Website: home-depot
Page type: receipt
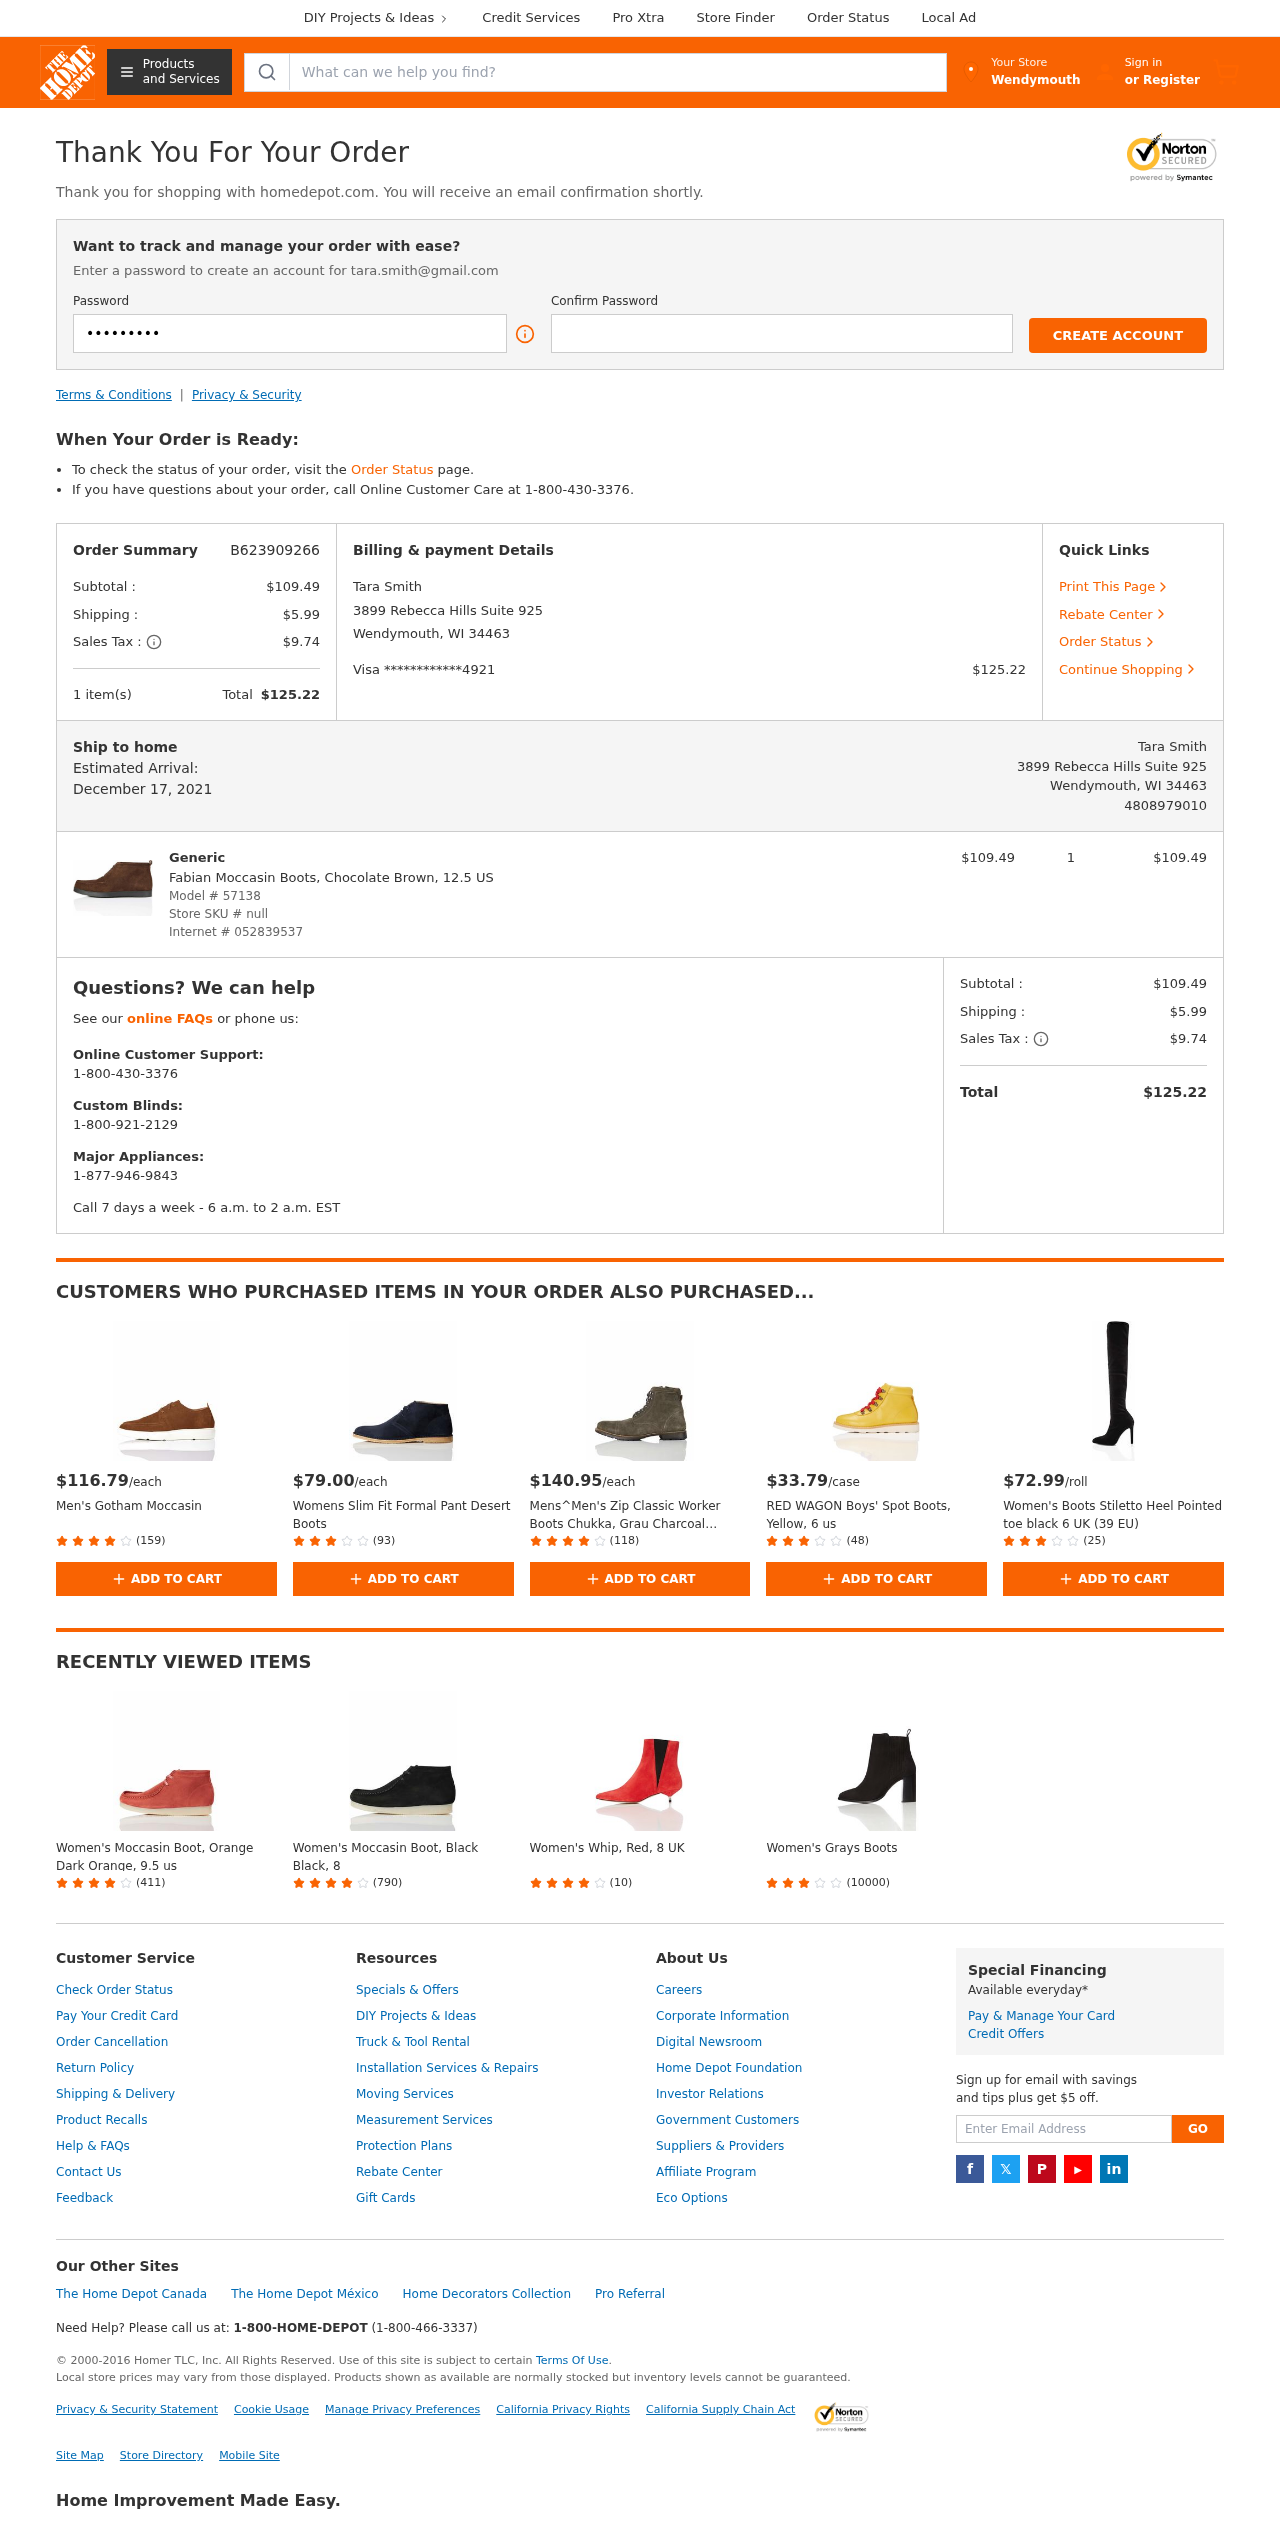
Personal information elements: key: PII_CARD_LAST4
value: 4921
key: PII_CARD_TYPE
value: Visa
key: PII_CITY
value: Wendymouth
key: PII_EMAIL
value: tara.smith@gmail.com
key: PII_FULLNAME
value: Tara Smith
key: PII_PHONE
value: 4808979010
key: PII_STREET
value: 3899 Rebecca Hills Suite 925
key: PII_CITY_STATE_ZIP
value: Wendymouth, WI 34463
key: PII_FULLNAME2
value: Tara Smith
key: PII_STREET2
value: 3899 Rebecca Hills Suite 925
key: PII_CITY_STATE_ZIP2
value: Wendymouth, WI 34463
Product elements: key: PRODUCT1_BRAND
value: Generic
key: PRODUCT1_NAME
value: Fabian Moccasin Boots, Chocolate Brown, 12.5 US
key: PRODUCT1_PRICE
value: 109.49
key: PRODUCT1_QUANTITY
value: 1
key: PRODUCT2_PRICE
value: $116.79
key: PRODUCT2_NAME
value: Men's Gotham Moccasin
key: PRODUCT2_NUM_RATINGS
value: (159)
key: PRODUCT3_PRICE
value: $79.00
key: PRODUCT3_NAME
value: Womens Slim Fit Formal Pant Desert Boots
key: PRODUCT3_NUM_RATINGS
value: (93)
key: PRODUCT4_PRICE
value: $140.95
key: PRODUCT4_NAME
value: Mens^Men's Zip Classic Worker Boots Chukka, Grau Charcoal Suede, US 11
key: PRODUCT4_NUM_RATINGS
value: (118)
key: PRODUCT5_PRICE
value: $33.79
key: PRODUCT5_NAME
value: RED WAGON Boys' Spot Boots, Yellow, 6 us
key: PRODUCT5_NUM_RATINGS
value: (48)
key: PRODUCT6_PRICE
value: $72.99
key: PRODUCT6_NAME
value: Women's Boots Stiletto Heel Pointed toe black 6 UK (39 EU)
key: PRODUCT6_NUM_RATINGS
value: (25)
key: PRODUCT7_NAME
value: Women's Moccasin Boot, Orange Dark Orange, 9.5 us
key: PRODUCT7_NUM_RATINGS
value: (411)
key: PRODUCT8_NAME
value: Women's Moccasin Boot, Black Black, 8
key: PRODUCT8_NUM_RATINGS
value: (790)
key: PRODUCT9_NAME
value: Women's Whip, Red, 8 UK
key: PRODUCT9_NUM_RATINGS
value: (10)
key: PRODUCT10_NAME
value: Women's Grays Boots
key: PRODUCT10_NUM_RATINGS
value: (10000)
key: PRODUCT_MODEL_NUMBER
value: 57138
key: PRODUCT_INTERNET_NUMBER
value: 052839537
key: PRODUCT1_LINE_TOTAL
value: $109.49
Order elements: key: ORDER_ID
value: B623909266
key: ORDER_SUBTOTAL
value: $109.49
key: ORDER_SHIPPING_COST
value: $5.99
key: ORDER_TAX
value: $9.74
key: ORDER_NUM_ITEMS
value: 1 item(s)
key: ORDER_TOTAL
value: $125.22
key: ORDER_DELIVERY_DATE
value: December 17, 2021
Search elements: key: HEADER_SEARCH
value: What can we help you find?
Other elements: key: STORE_SKU
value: null